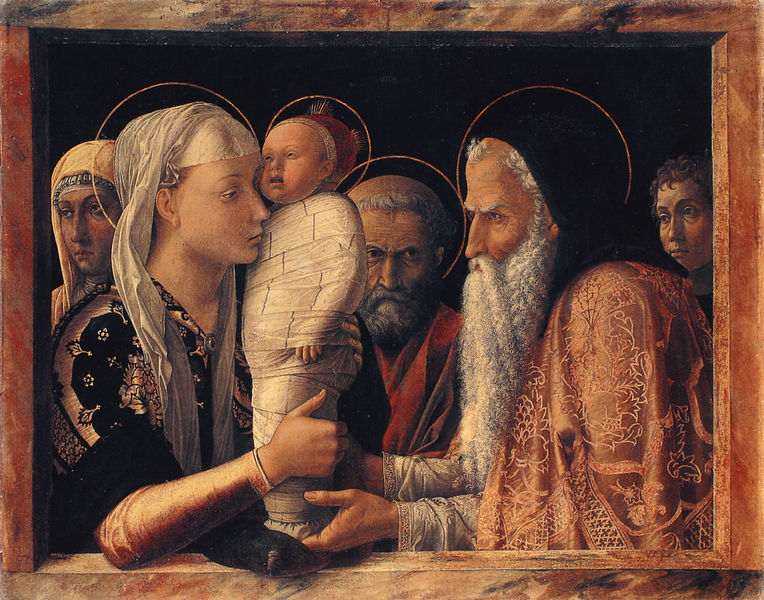
Titel: Darbringung im Tempel (The Presentation in the Temple)
Künstler: Andrea Mantegna
Institution: Berlin, Staatliche Museen, Gemäldegalerie
Schlagwörter: gemälde, hand, mann, braun, frau, ohr, schwarz, schleier, tuch, alt, bart, rahmen, öl, mantel, kind, baby, kopftuch, alter, jungfrau, brokat, heiligenschein, nimbus, jesus, priester, tempel, heilige, heilig, taufe, maria, urne, gewickelt, heiligenscheine, apostel, darbringung, glorien, eingewickelt, wickelkind, ölgemaälde